Aerial crown-view tile of a tropical tree (Barro Colorado Island, Panama), acquired 20240611:
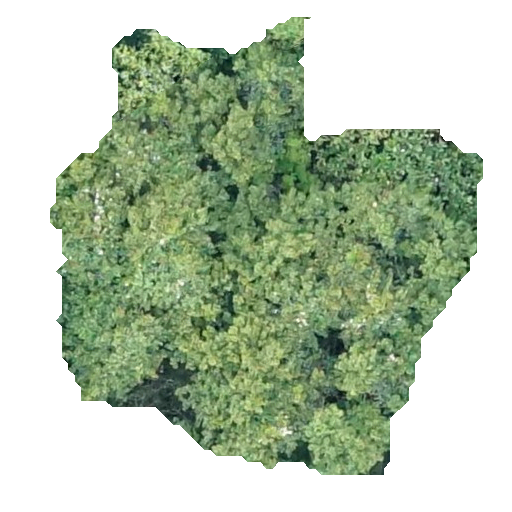
Species: Apeiba membranacea
GBIF accepted scientific name: Apeiba membranacea
Crown area: 209.161 m²